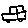
Label: car